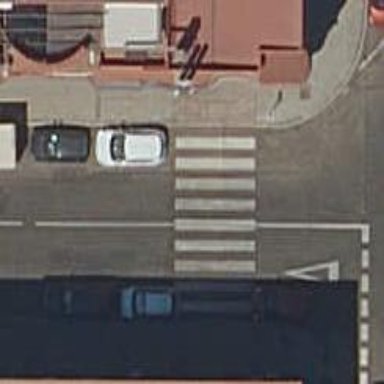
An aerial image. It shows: Zebra crossing on the road.